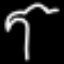
Label: palm tree